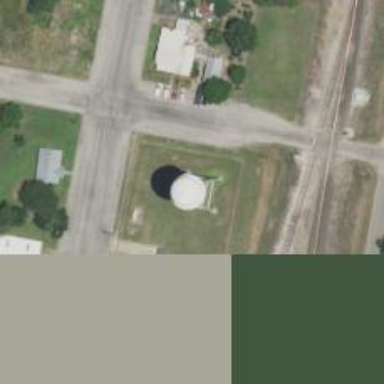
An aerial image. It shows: Water tower that is man-made.